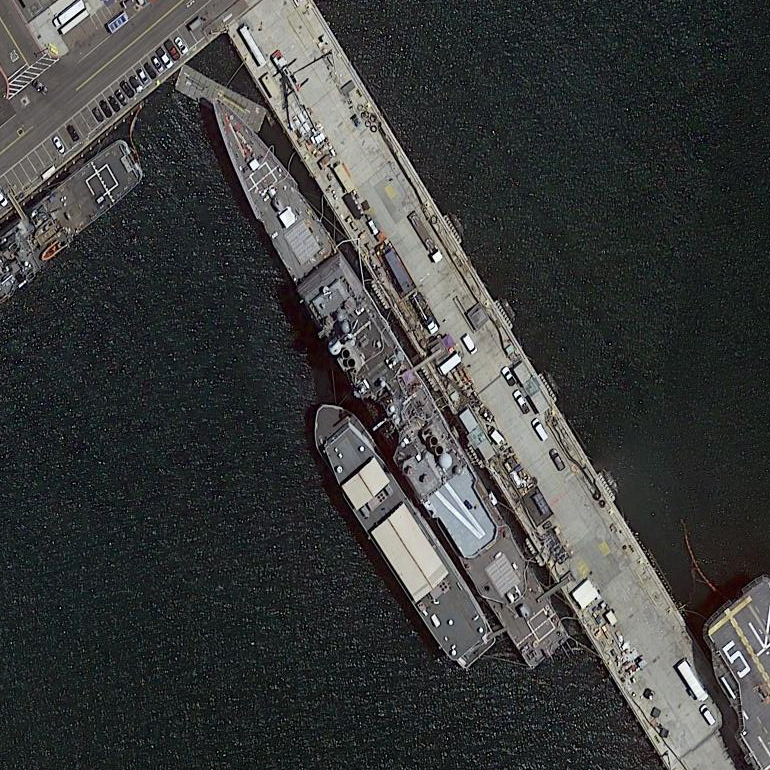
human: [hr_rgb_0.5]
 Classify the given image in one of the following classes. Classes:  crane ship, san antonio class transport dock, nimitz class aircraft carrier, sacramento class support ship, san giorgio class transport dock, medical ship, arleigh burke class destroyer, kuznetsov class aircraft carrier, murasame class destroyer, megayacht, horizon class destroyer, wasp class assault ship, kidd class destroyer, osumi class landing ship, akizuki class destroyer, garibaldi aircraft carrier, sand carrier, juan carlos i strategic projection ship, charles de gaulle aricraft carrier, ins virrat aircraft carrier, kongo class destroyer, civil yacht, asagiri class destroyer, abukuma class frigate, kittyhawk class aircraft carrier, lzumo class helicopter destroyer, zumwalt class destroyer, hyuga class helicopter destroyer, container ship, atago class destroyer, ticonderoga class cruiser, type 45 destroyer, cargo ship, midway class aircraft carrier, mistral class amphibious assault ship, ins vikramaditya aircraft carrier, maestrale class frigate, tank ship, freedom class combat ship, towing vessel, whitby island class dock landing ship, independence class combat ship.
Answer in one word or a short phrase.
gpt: Ticonderoga class cruiser